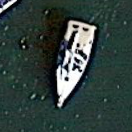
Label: Civil_yacht